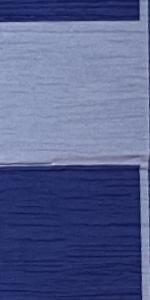
Label: Empty